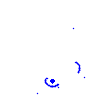
Particle: pion